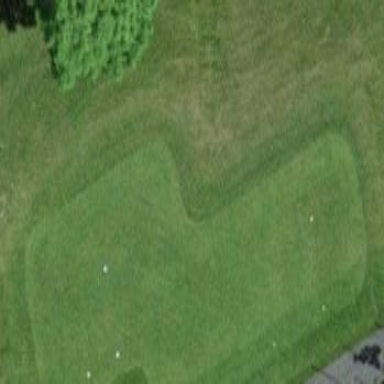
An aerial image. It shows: Golf tee on grassy land.